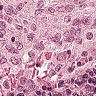
Metastatic tissue present: no